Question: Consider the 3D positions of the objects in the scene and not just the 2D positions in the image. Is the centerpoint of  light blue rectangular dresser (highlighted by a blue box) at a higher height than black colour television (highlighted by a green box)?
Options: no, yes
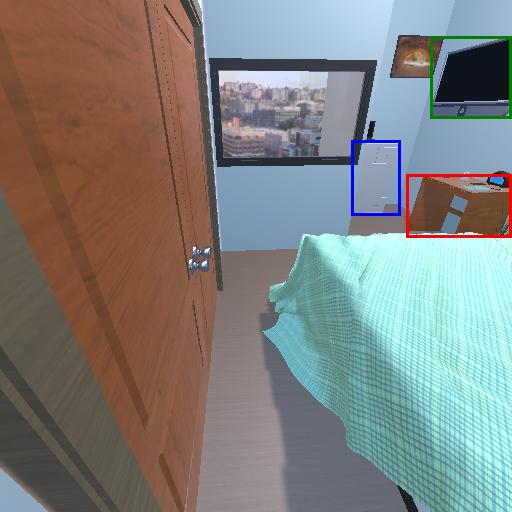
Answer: no